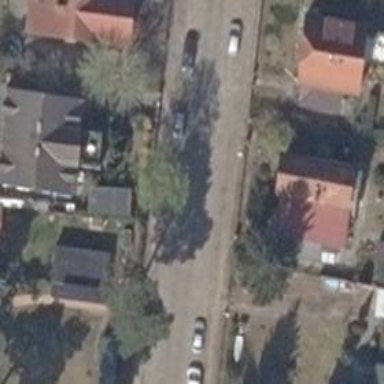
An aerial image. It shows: Residential road with separate sidewalks on both sides.